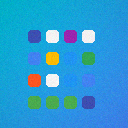
Screen state: on